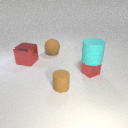
small red metal cube to the right of small brown rubber cylinder